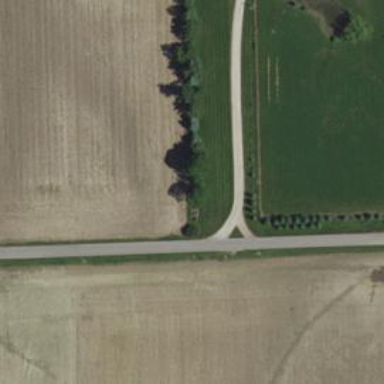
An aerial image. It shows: Service road.